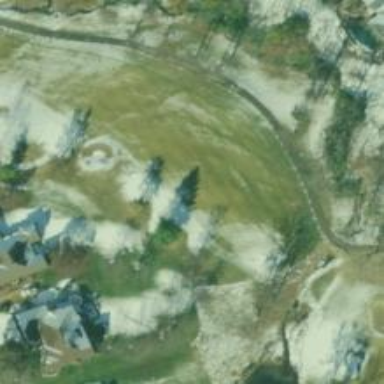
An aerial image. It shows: Golf fairway in the image.